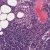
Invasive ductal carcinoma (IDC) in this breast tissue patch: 0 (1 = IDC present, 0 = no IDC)